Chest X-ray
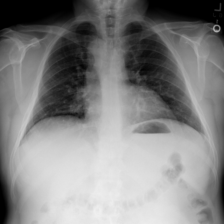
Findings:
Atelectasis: negative
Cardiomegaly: negative
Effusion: negative
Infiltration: negative
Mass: negative
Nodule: negative
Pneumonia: negative
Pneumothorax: negative
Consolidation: negative
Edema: negative
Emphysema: negative
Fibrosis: negative
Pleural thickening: negative
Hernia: negative